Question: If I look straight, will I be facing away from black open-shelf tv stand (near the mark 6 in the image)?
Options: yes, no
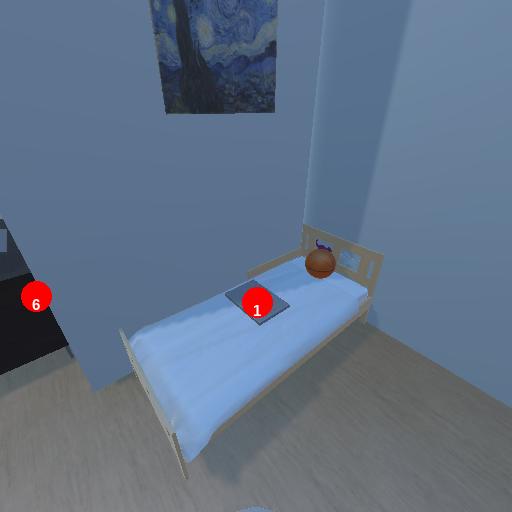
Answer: yes